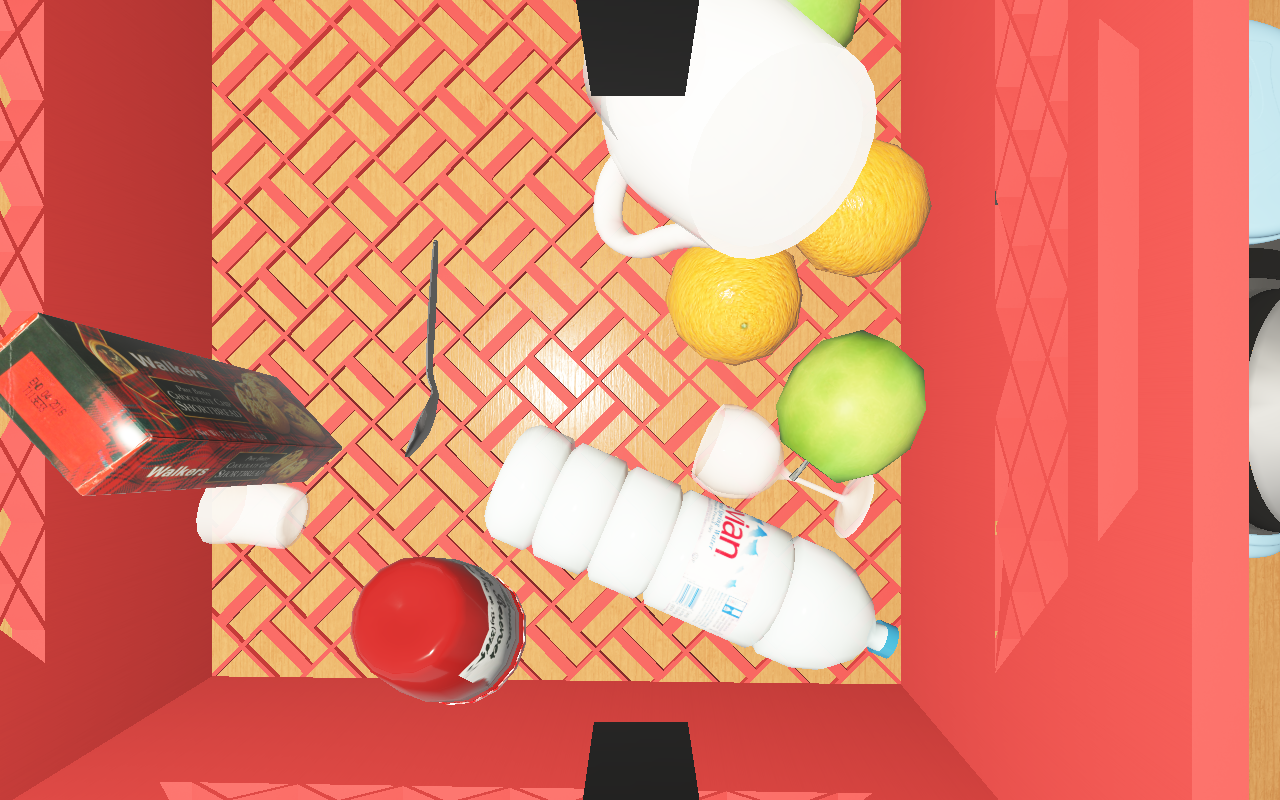
Objects in the scene:
carafe
water bottle
apple
cereal box
cereal box